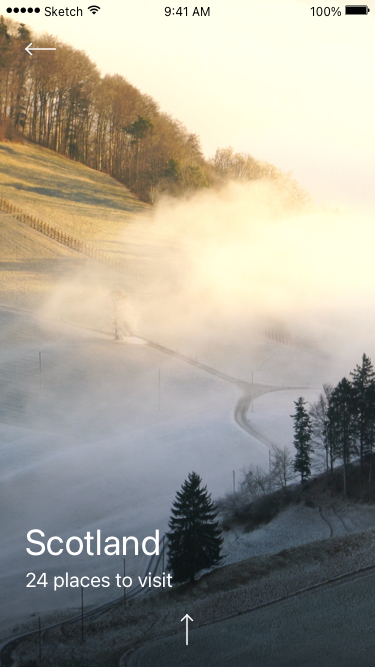
Text in this UI design:
Scotland
24 places to visit